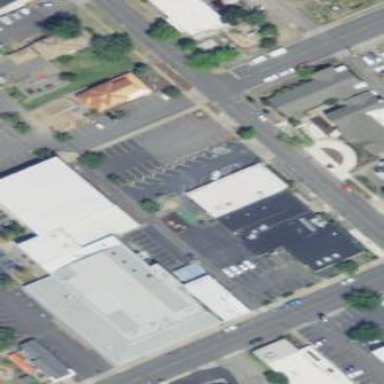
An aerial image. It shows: Commercial building adjacent to sports center.